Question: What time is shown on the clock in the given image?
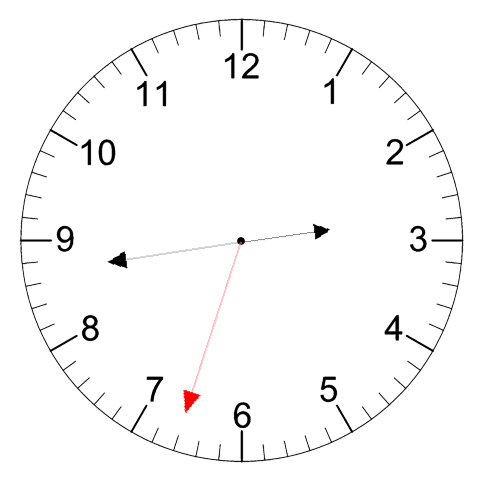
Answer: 02:43:33